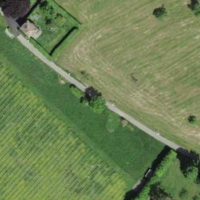
EUNIS habitat code: 24
Species observed at this site:
Salvia pratensis